Question: Windows Azure sometimes has problems, for example, now, at 3.37 AM UTC:

Their "West US SQL Databases" and "West US Websites" are both down:
> - We are experiencing an issue with SQL Database in the West US
sub-region that began at 3:07 AM UTC. A subset of customers may be
unable to access their SQL databases. We are actively investigating.
Further updates will be published to keep you apprised of the
situation.- We are experiencing an issue with Web Sites in the West US sub-region
that began as early as 3:04 AM UTC on 6/11. A subset of customers may
be unable to create or manage their web sites. We are actively
investigating. Further updates will be published to keep you apprised
of the situation.
I need my web application and SQL database to be UP all the time, for the customers sake.
Having the website replicated in two different zones is easy: I just need to deploy the website to two different zones, eg. West US and East US.
The question is...
Notice that I'm not worried about the website database connection string, I can change that and re-deploy. That would put down the website for 3 seconds, but thats OK. Now my website has been down for more than 40 minutes! (not OK)
Also, if there are other better ideas (rather than replicating the database in two zones), please answer with them. They can override my question if necesary.
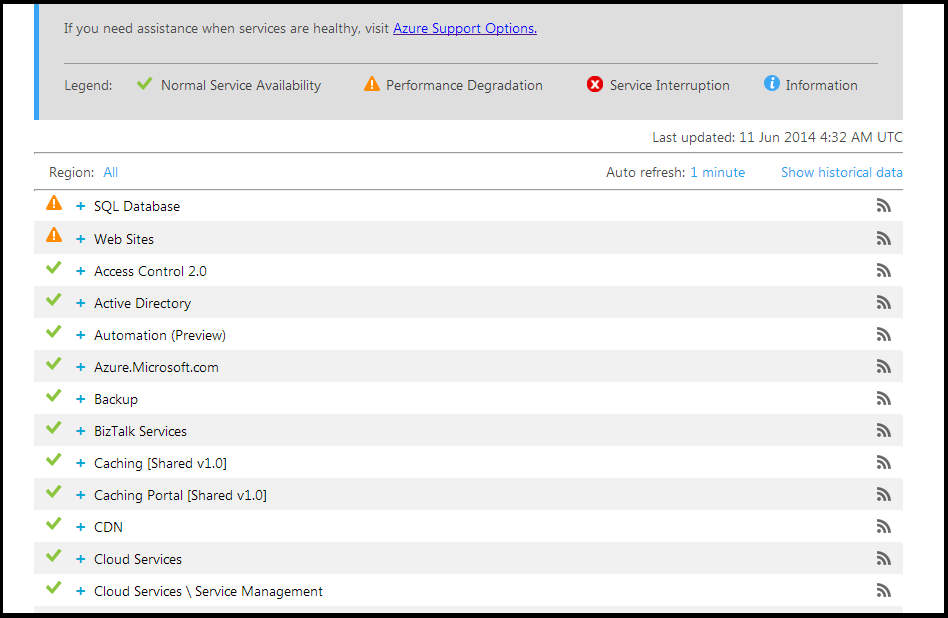
Answer: I feel your pain, I have been there before. What you need is the Azure Geo-Replication in the new database tiers <URL>
Unfortunately the version you (and I) best need is only available to Premium and cost lots and lots of money!
There is also a version in Standard but they have a weird policy where they leave you to cry in your soup for an hour as customers complain before you can switch to the replica.